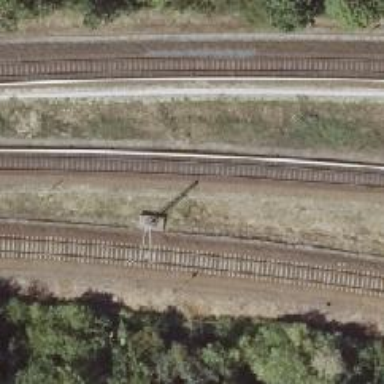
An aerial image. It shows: Railway track with contact line for electrification.